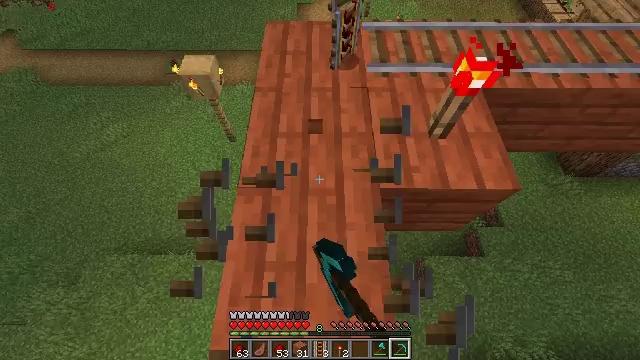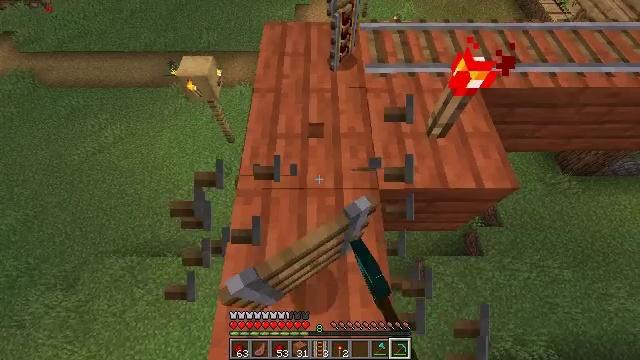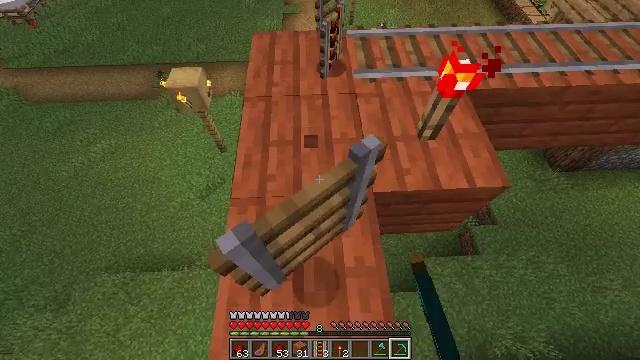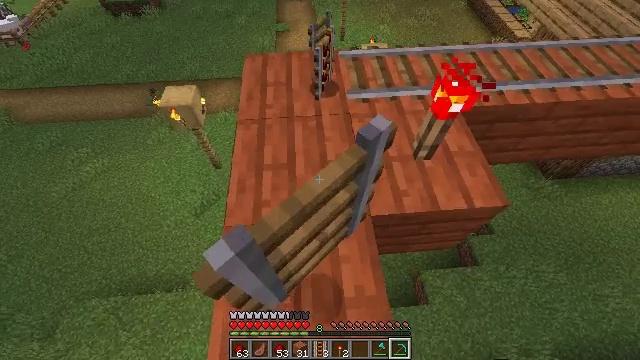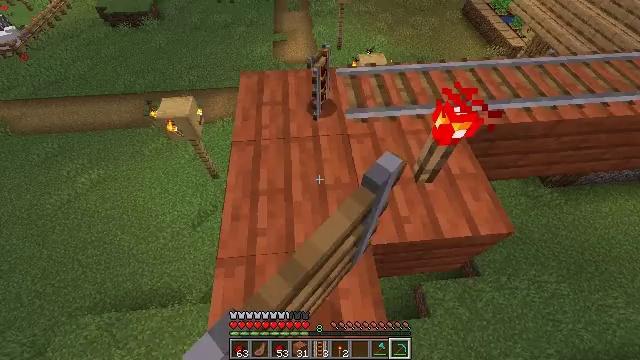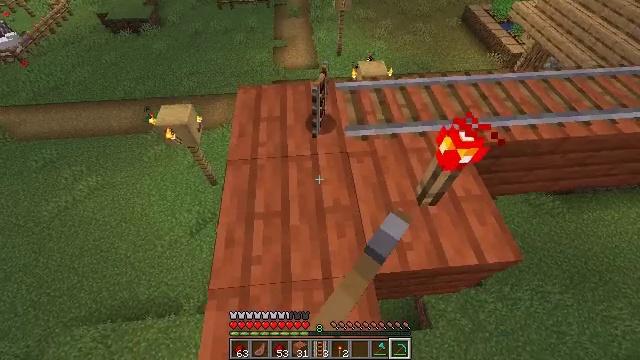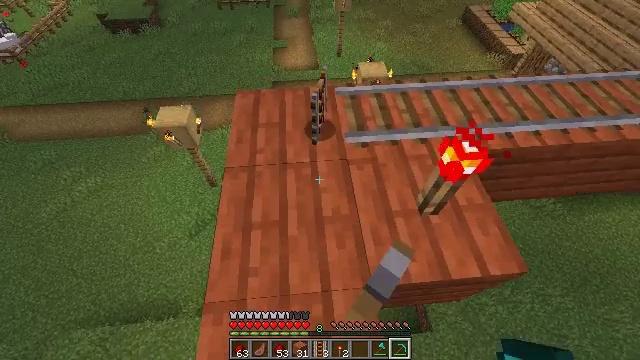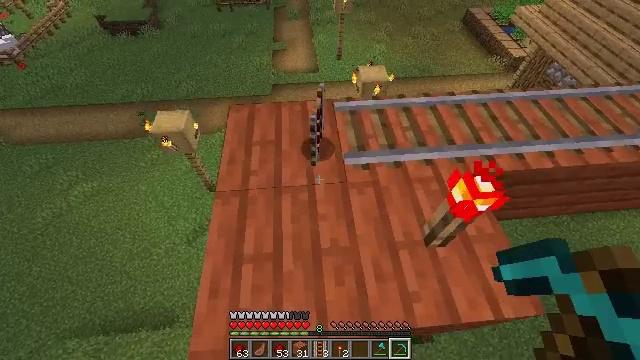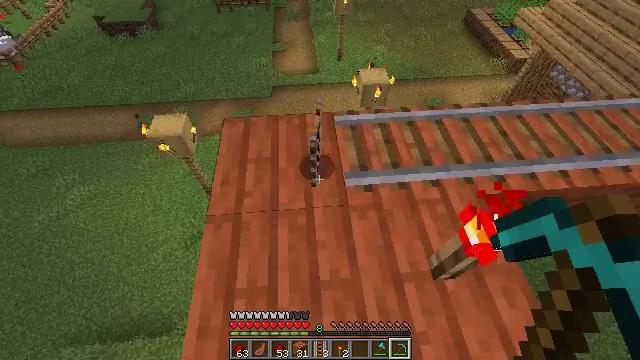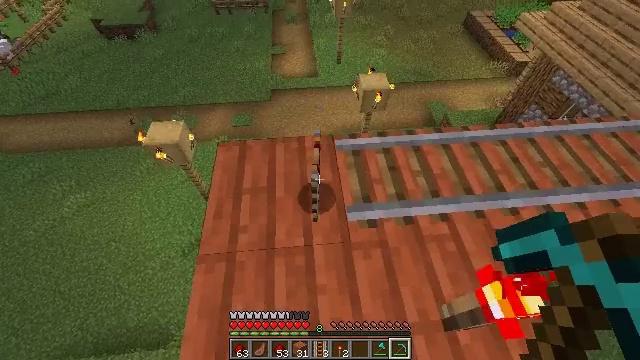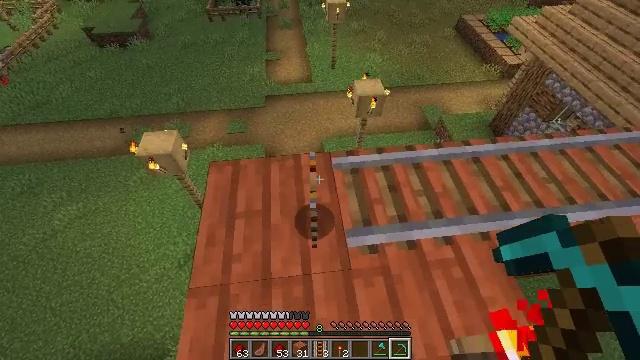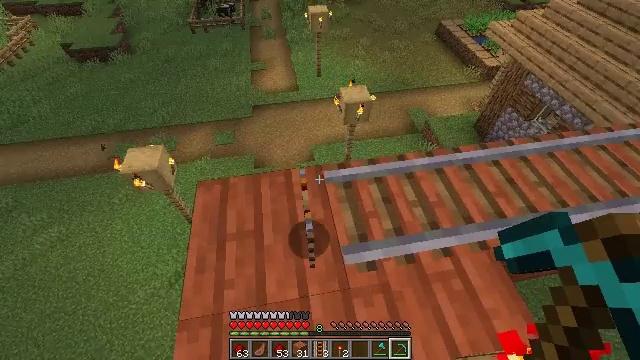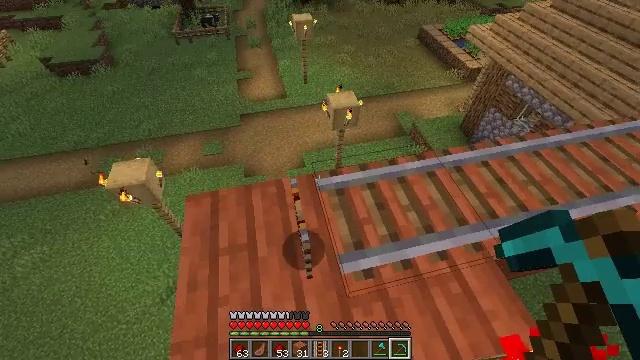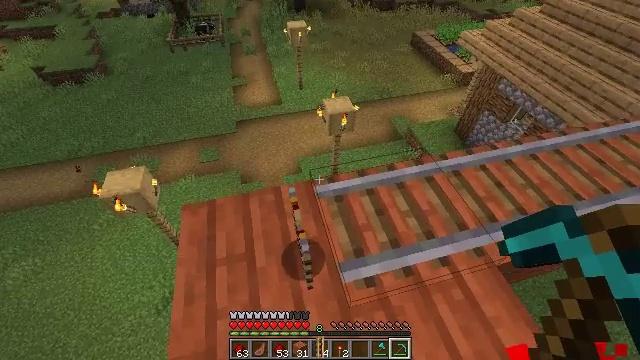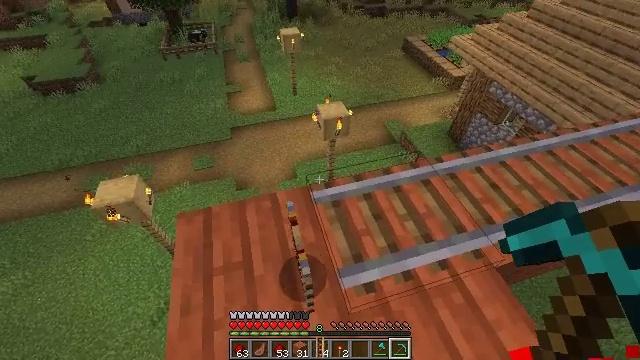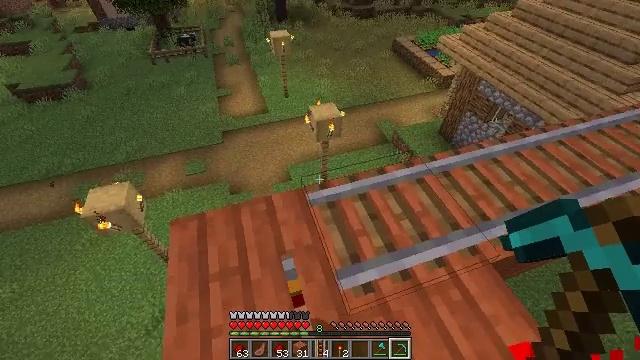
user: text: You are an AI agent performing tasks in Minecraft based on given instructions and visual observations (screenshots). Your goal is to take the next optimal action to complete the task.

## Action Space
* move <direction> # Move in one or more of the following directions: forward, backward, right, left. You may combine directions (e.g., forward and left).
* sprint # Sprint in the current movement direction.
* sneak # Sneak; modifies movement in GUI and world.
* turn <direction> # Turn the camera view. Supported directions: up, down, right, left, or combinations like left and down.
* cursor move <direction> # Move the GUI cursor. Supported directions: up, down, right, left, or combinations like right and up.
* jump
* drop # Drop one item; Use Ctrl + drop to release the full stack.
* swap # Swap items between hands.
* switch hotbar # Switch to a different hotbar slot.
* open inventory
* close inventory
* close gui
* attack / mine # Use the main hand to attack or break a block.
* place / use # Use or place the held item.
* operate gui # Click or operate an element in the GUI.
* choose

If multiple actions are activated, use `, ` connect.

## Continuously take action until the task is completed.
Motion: motion action
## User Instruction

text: Collect acacia planks from a structure.
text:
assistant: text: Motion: no_op
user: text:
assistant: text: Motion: turn right and up
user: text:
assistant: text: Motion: move forward, turn right and up
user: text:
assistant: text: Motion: move forward, turn up
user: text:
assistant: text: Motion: move forward
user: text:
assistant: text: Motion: move forward
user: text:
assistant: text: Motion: move forward
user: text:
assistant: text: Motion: move forward
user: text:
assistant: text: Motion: move forward
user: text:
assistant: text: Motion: turn right
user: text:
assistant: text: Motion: turn right and up
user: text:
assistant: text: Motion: turn right and up
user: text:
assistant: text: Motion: turn right and up
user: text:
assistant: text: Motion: turn right and up
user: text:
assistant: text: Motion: turn right
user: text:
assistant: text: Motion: turn right
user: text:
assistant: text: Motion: turn right
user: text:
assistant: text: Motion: turn right
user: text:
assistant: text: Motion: turn right
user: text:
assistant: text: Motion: turn right
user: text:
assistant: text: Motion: turn right
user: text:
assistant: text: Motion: turn right
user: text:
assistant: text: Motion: turn right
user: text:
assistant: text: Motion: turn right
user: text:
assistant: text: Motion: no_op
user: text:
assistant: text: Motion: no_op
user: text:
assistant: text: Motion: no_op
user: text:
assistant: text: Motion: turn right
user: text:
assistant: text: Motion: turn right and down
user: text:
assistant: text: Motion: turn right